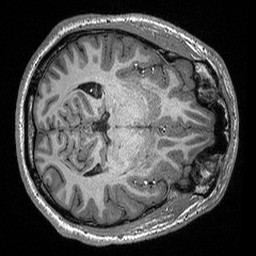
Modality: T1w
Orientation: axial
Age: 26
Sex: male
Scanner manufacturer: siemens
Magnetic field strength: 3 T
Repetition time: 2.3 s
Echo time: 0.00298 s